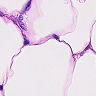
Metastatic tissue present: no